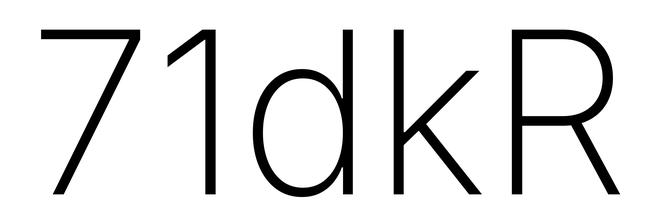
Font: Inter_ExtraLight